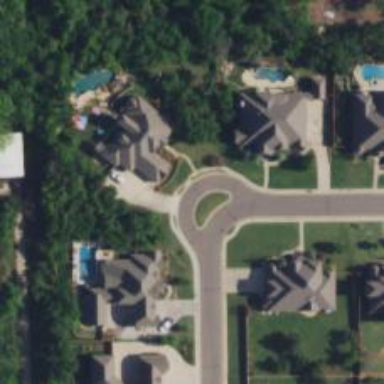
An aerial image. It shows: Residential road.